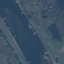
Label: River